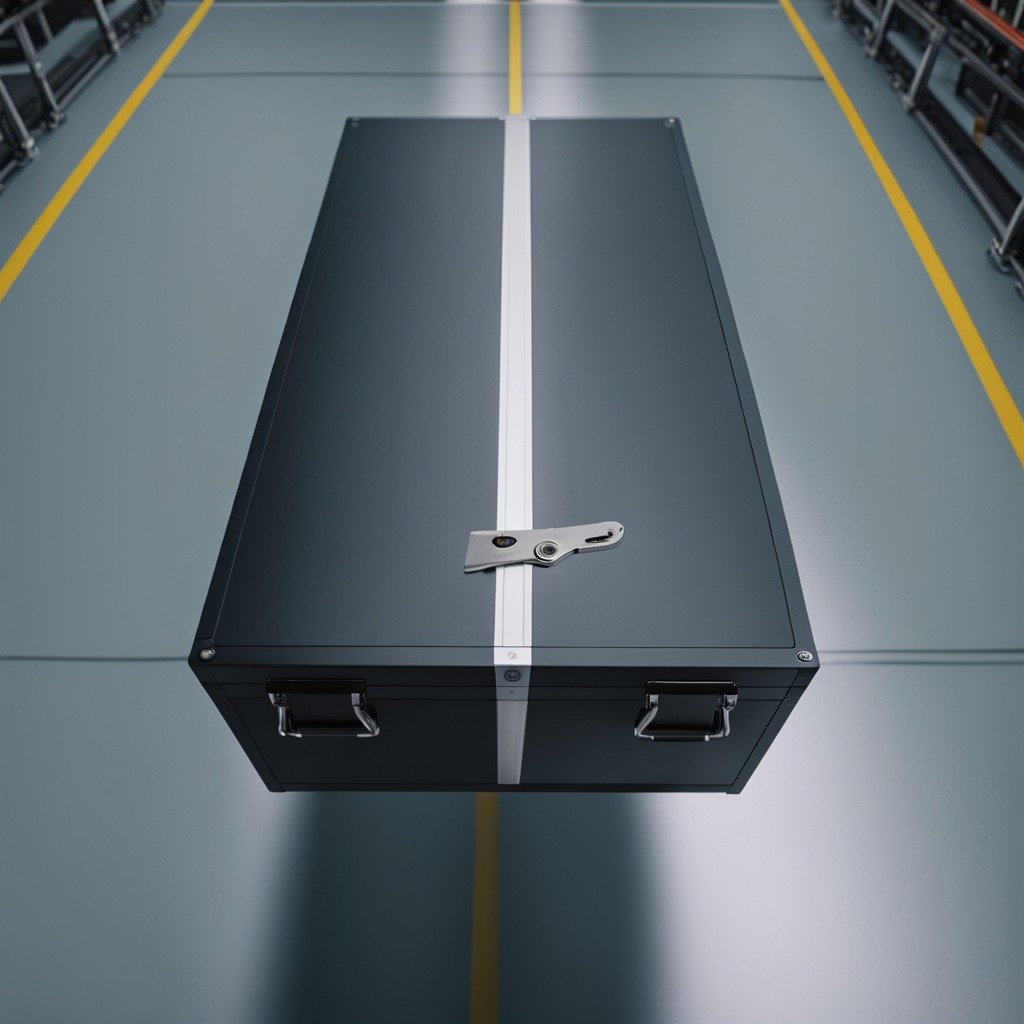
A utility knife is lying on the toolbox surface in an airplane hangar workshop 8K.